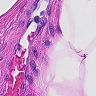
Metastatic tissue present: no